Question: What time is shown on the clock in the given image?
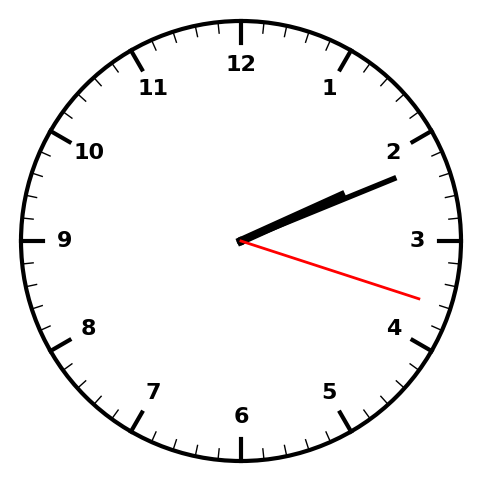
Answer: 02:11:18